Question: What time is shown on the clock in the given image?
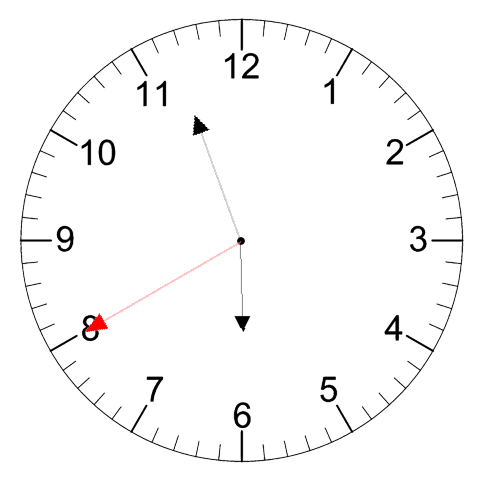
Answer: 05:56:40